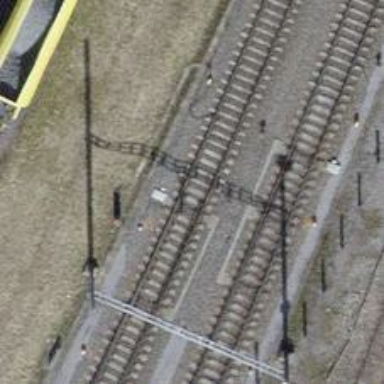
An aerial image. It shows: Railway switch.